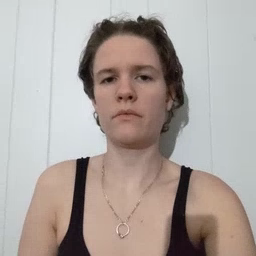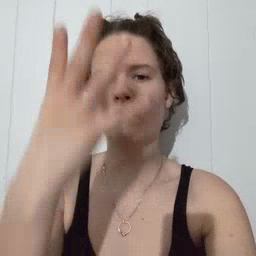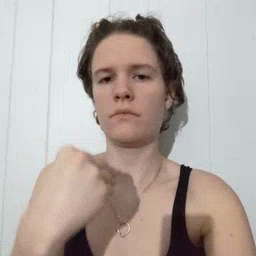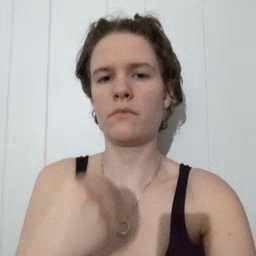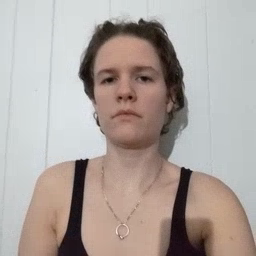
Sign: nap